Interaction volume radius: 10 \u00c5
Interaction volume height: 15 \u00c5
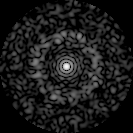
Disorder parameter: 0.8211